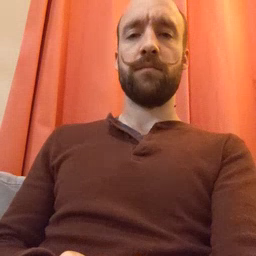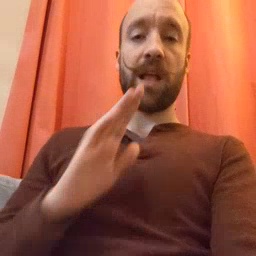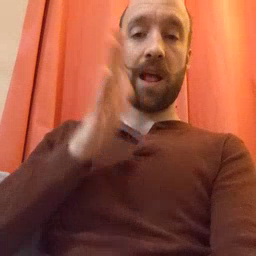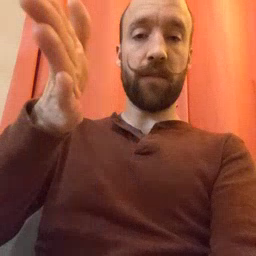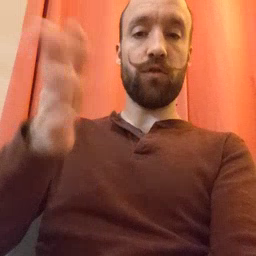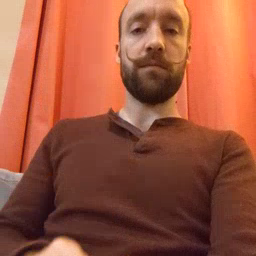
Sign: after